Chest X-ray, AP view. Patient: 65 years old, sex M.
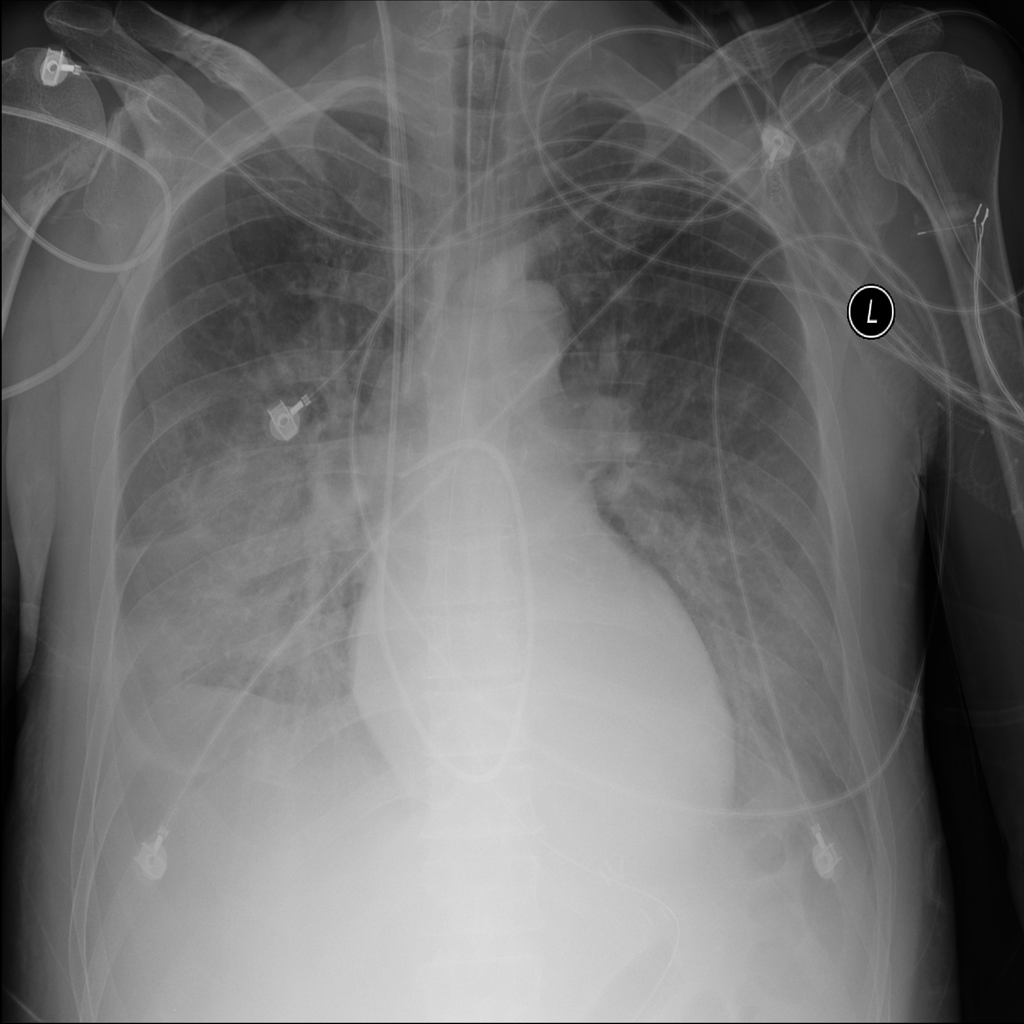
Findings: Infiltration